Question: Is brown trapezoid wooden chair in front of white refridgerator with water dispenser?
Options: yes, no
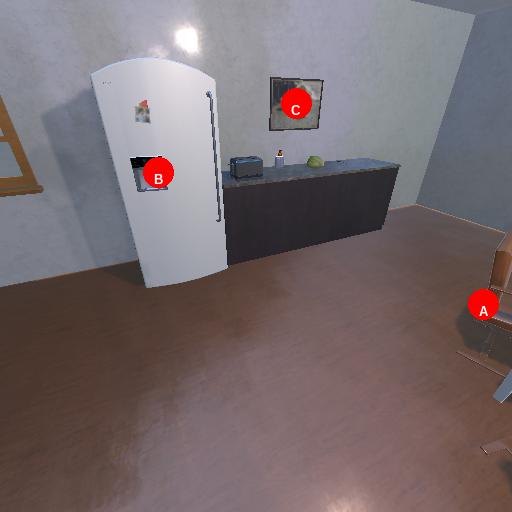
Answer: yes